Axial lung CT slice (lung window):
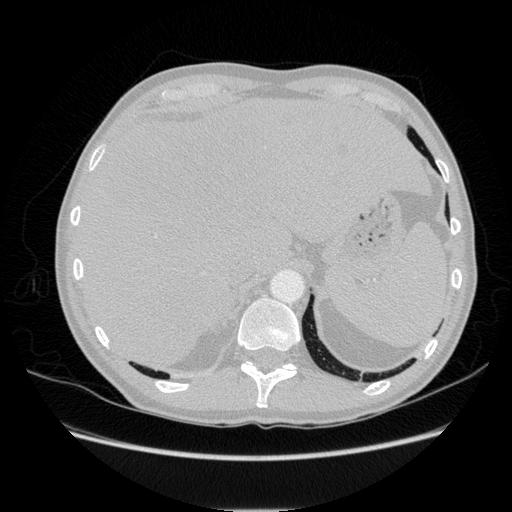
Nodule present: no